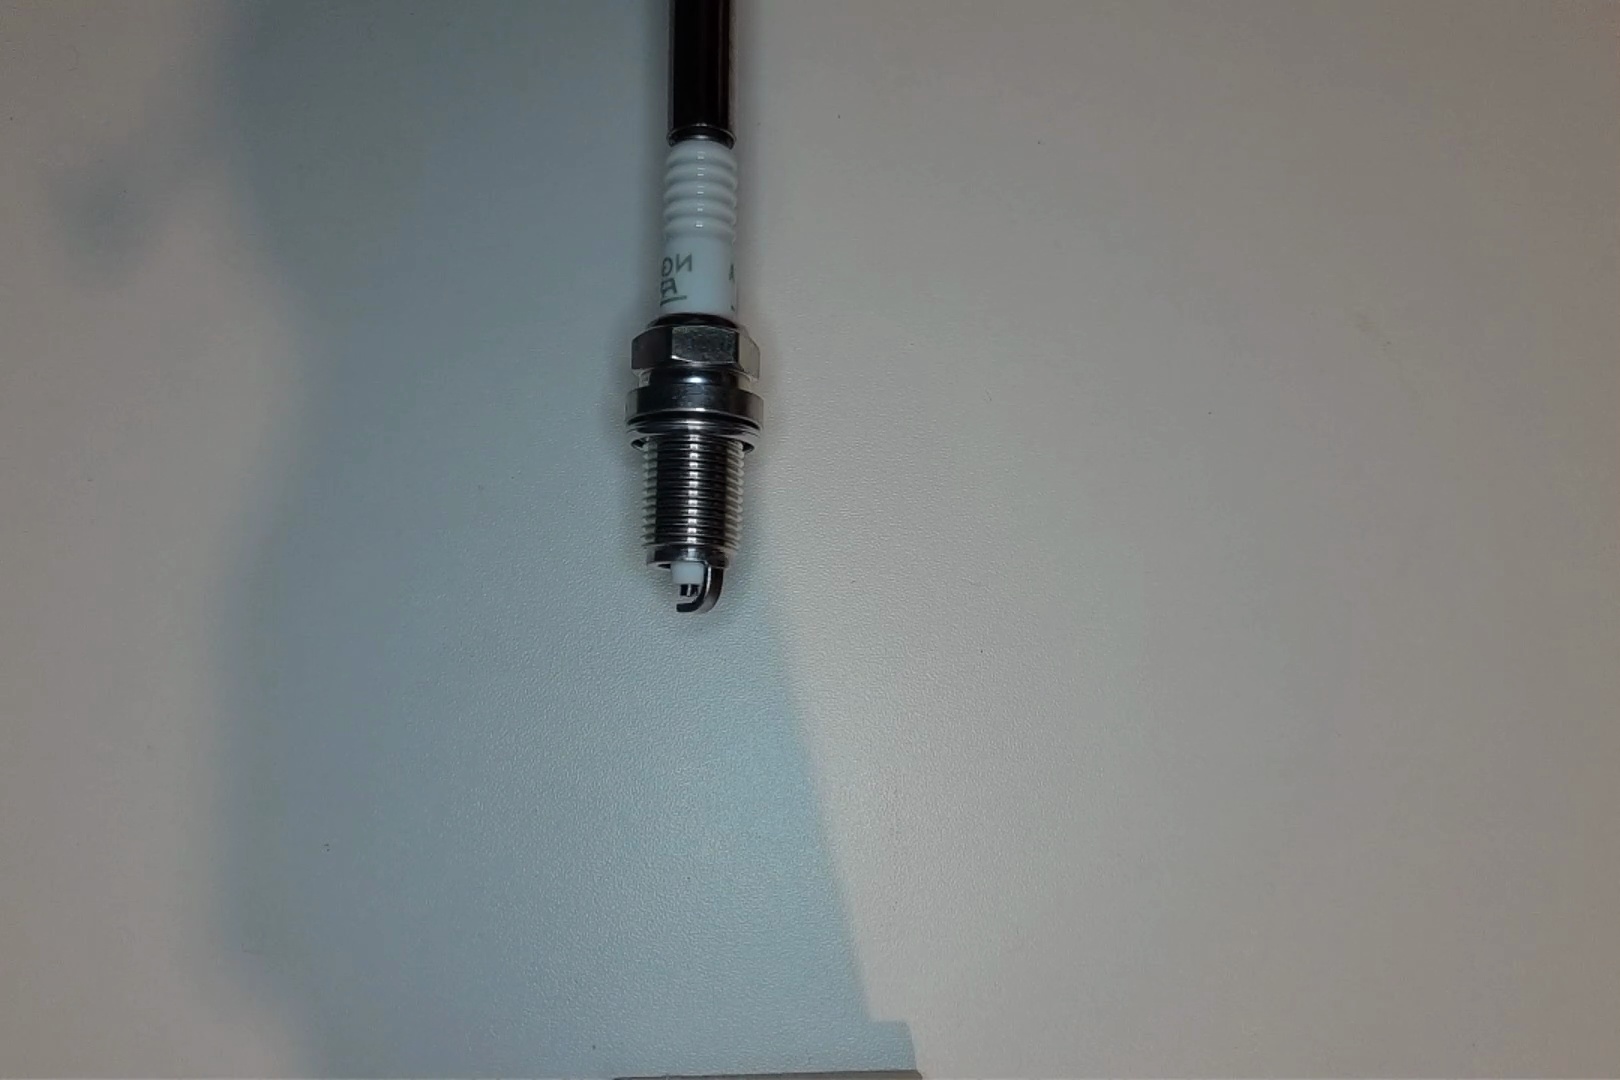
Label: no anomaly